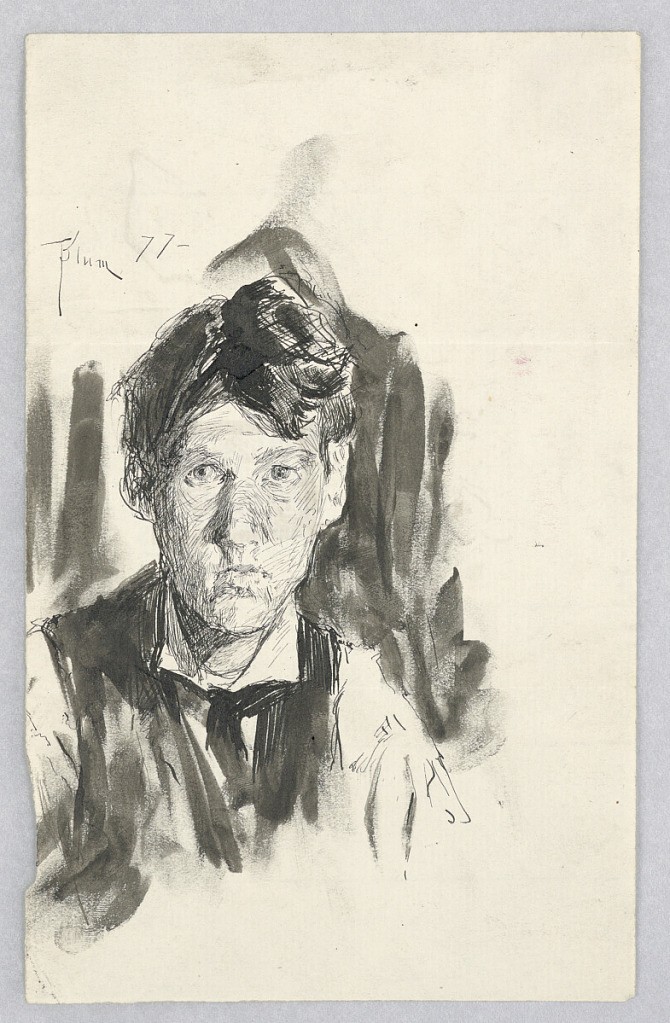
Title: Portrait of Kenyon Cox
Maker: Robert Frederick Blum, American, 1857–1903
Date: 1877
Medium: Pen and black ink, with ink wash on cream laid paper
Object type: Drawing
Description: Portrait bust of a man's head and shoulders, facing front. Verso: figure; enframed sketch of hand; various notations.